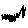
Label: zigzag